Field crop: tomato
Growth stage: 1
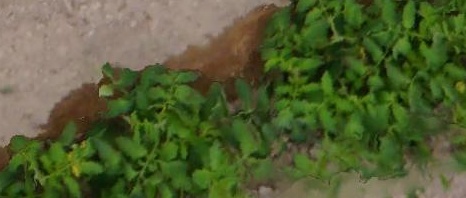
Species: tomato